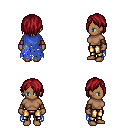
a pixel art fantasy rpg character, female body template, human, dark skin, blue tattered cape, gold greaves, brunette bangs hairstyle, cloth bracers, four views (front, back, left, right), 2x2 character sprite sheet, small pixel art, hard edges, no anti-aliasing